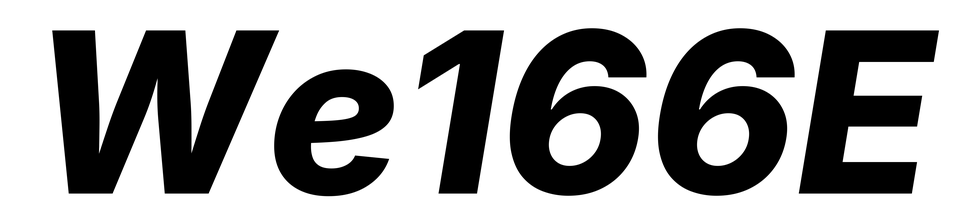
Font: Inter-Italic_ExtraBold_Italic